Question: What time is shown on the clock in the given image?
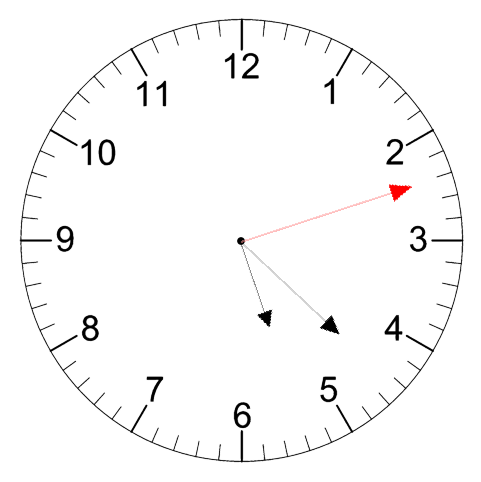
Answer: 05:22:12